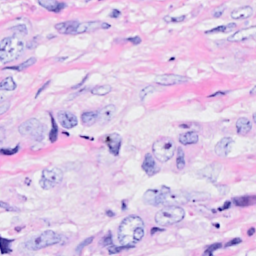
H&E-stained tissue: Breast